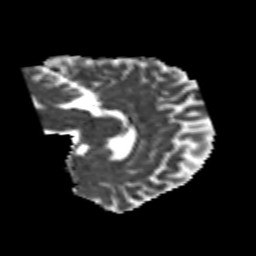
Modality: MD
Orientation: sagittal
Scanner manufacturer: siemens
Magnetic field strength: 3 T
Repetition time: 6.8 s
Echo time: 0.093 s